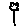
Label: flower